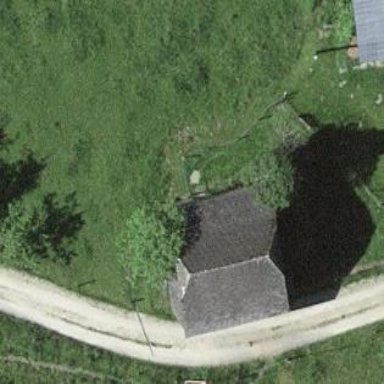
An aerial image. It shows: Barn.